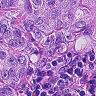
Metastatic tissue present: yes